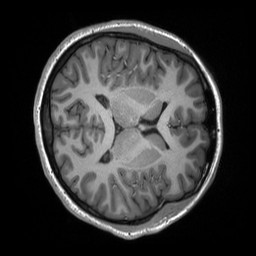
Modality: T1w
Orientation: axial
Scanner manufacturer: siemens
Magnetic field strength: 3 T
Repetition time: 2.3 s
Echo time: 0.00298 s